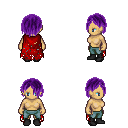
a pixel art fantasy rpg character, female body template, human, tanned skin, red tattered cape, teal pants, purple bangs hairstyle, black shoes, four views (front, back, left, right), 2x2 character sprite sheet, small pixel art, hard edges, no anti-aliasing